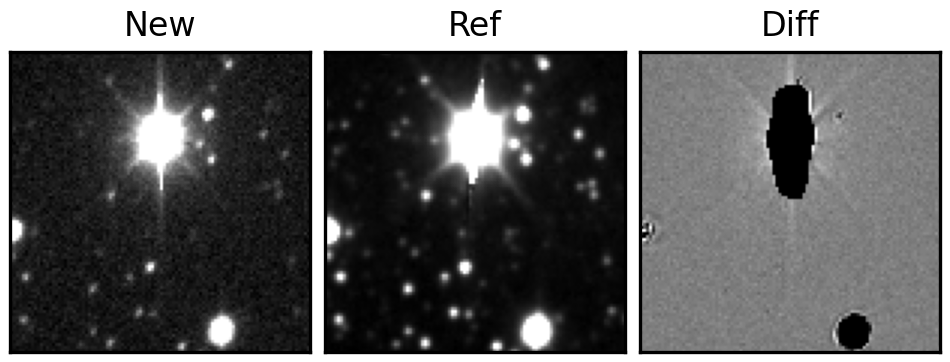
Label: bogus